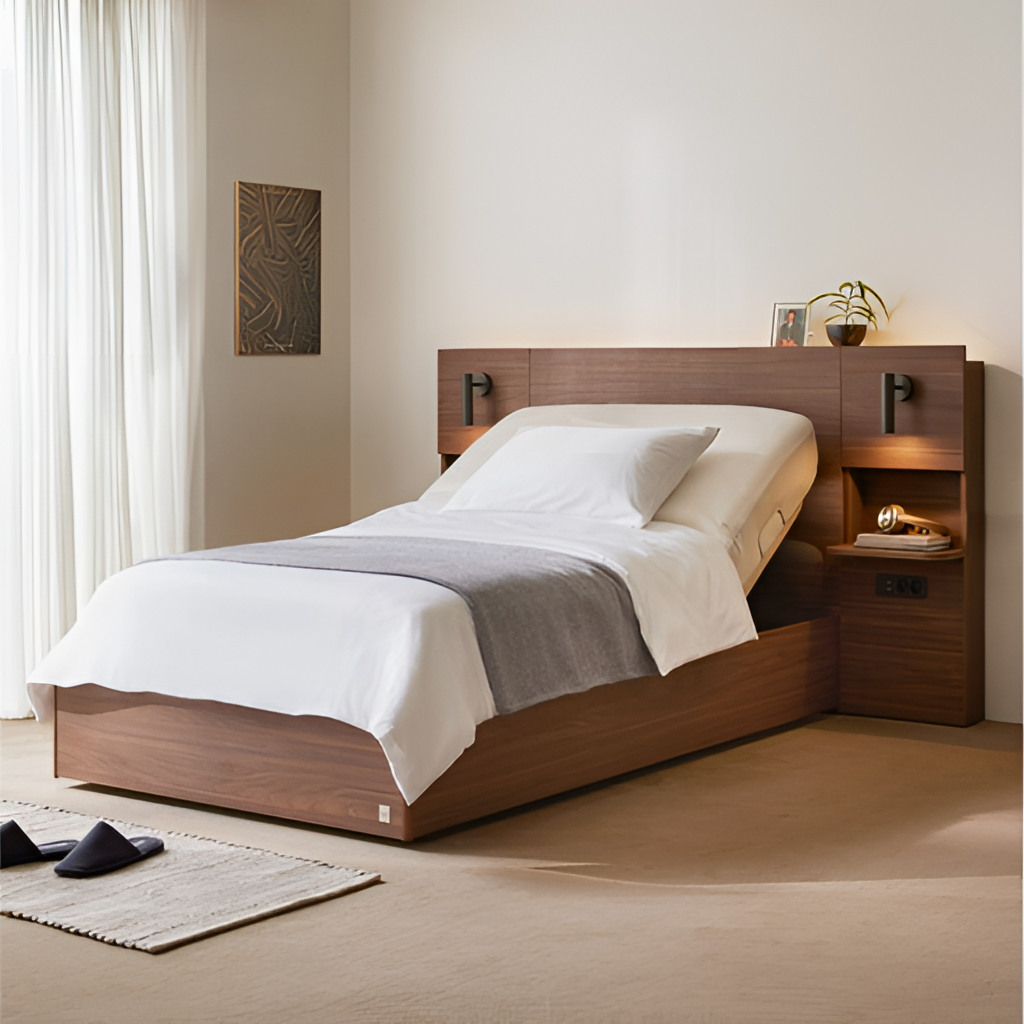
wood backlit headboard bed, bedroom, beige carpet flooring, with plain pattern, contemporary, beige paint wallpaper, with solid pattern